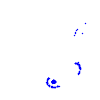
Particle: electron